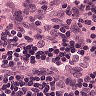
Metastatic tissue present: no